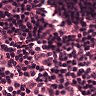
Metastatic tissue present: no